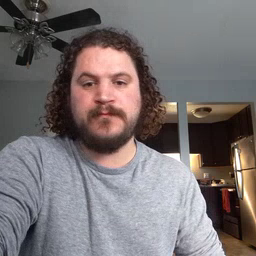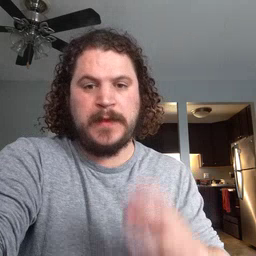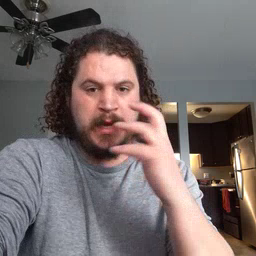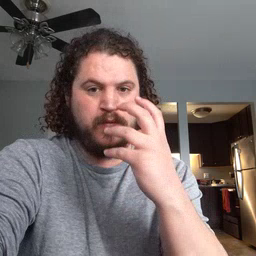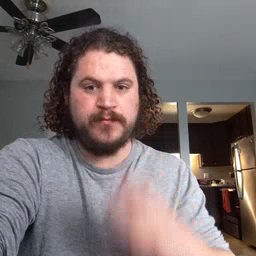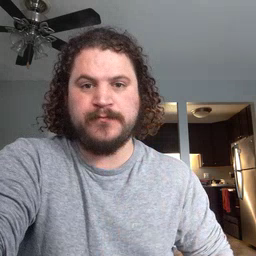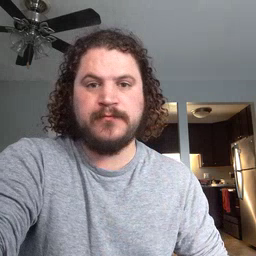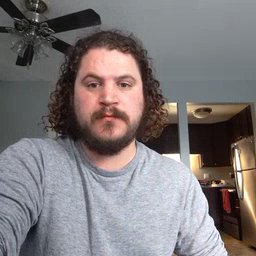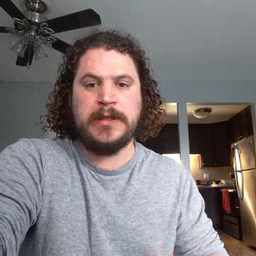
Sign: clown